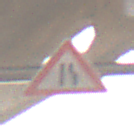
Verkehrszeichen: EinseitigVerengteFahrbahnRechts
Umgebung: Roofed, Suburban
Tageszeit: SunriseSunset
Wetter: Clear
Licht: Natural
Jahreszeit: NotSpecified
Kontrast: MediumContrast